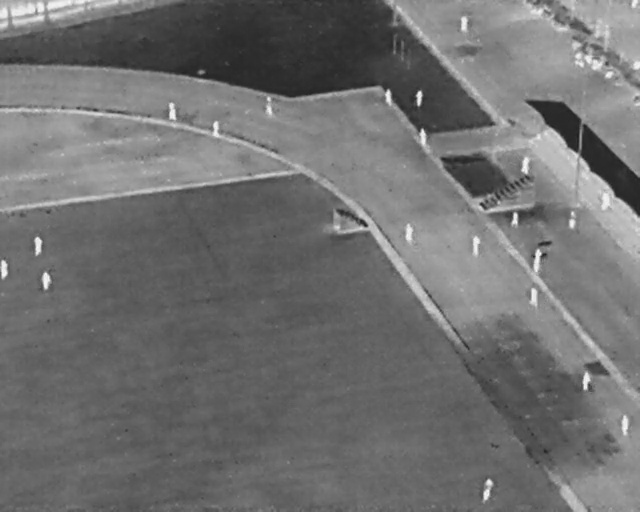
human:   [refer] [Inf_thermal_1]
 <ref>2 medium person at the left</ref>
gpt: <box>[[4, 47, 7, 48, 2], [5, 53, 8, 55, 2]]</box>

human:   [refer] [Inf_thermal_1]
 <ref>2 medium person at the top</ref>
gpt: <box>[[40, 19, 43, 21, 2], [59, 18, 62, 19, 2]]</box>

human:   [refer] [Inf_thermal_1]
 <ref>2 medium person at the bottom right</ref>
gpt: <box>[[74, 94, 78, 97, 2], [89, 73, 93, 75, 2]]</box>

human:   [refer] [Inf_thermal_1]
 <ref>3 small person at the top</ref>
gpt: <box>[[32, 24, 34, 25, 2], [64, 25, 67, 27, 2], [64, 18, 66, 19, 6]]</box>

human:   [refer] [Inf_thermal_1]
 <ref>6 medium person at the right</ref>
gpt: <box>[[81, 57, 85, 59, 2], [82, 49, 85, 51, 2], [87, 42, 90, 43, 2], [80, 31, 83, 33, 2], [72, 47, 75, 48, 2], [92, 38, 96, 40, 2]]</box>